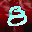
Label: 8